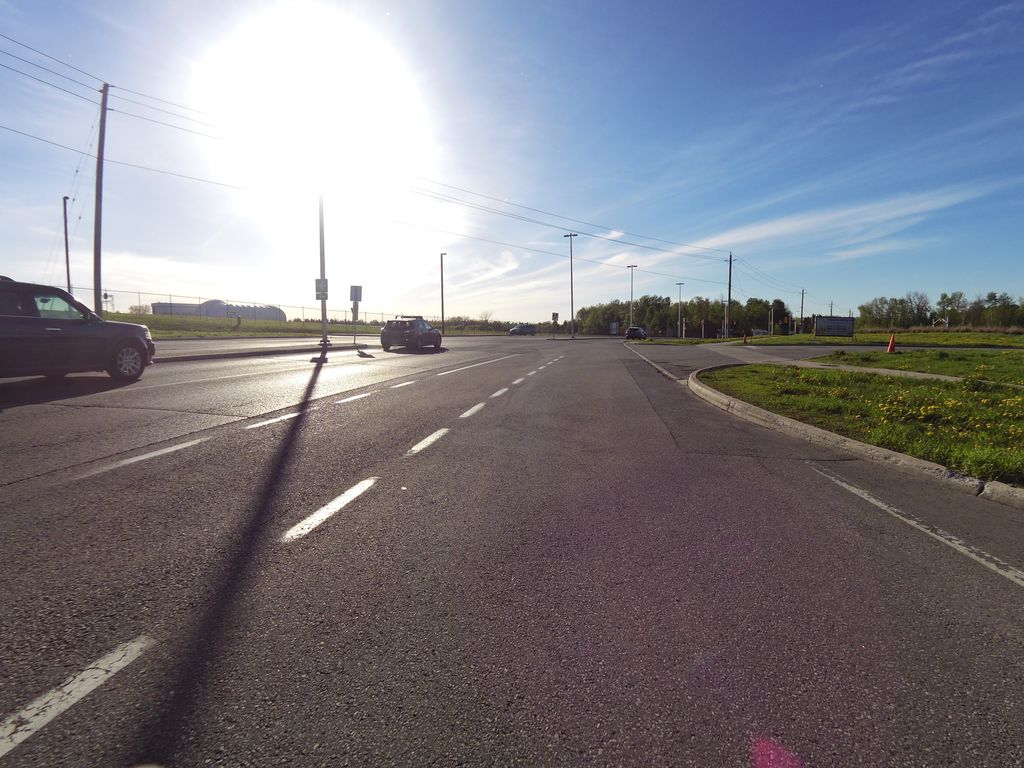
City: ottawa-gatineau